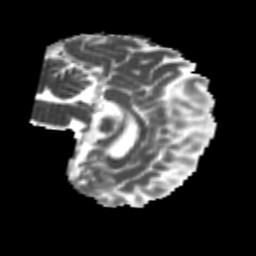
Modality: MD
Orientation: sagittal
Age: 22
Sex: male
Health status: healthy
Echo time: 0.074 s